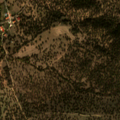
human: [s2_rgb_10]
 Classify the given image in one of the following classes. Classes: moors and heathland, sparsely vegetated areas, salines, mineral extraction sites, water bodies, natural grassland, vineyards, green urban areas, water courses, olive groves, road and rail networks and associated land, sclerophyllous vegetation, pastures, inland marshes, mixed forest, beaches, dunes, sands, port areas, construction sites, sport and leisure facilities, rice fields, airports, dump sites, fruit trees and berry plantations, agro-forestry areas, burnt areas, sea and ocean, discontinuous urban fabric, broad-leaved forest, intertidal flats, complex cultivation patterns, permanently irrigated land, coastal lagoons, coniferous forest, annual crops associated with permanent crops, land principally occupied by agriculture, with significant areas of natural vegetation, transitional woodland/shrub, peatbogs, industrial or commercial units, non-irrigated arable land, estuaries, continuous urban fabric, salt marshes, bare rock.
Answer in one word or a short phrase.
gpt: agro-forestry areas